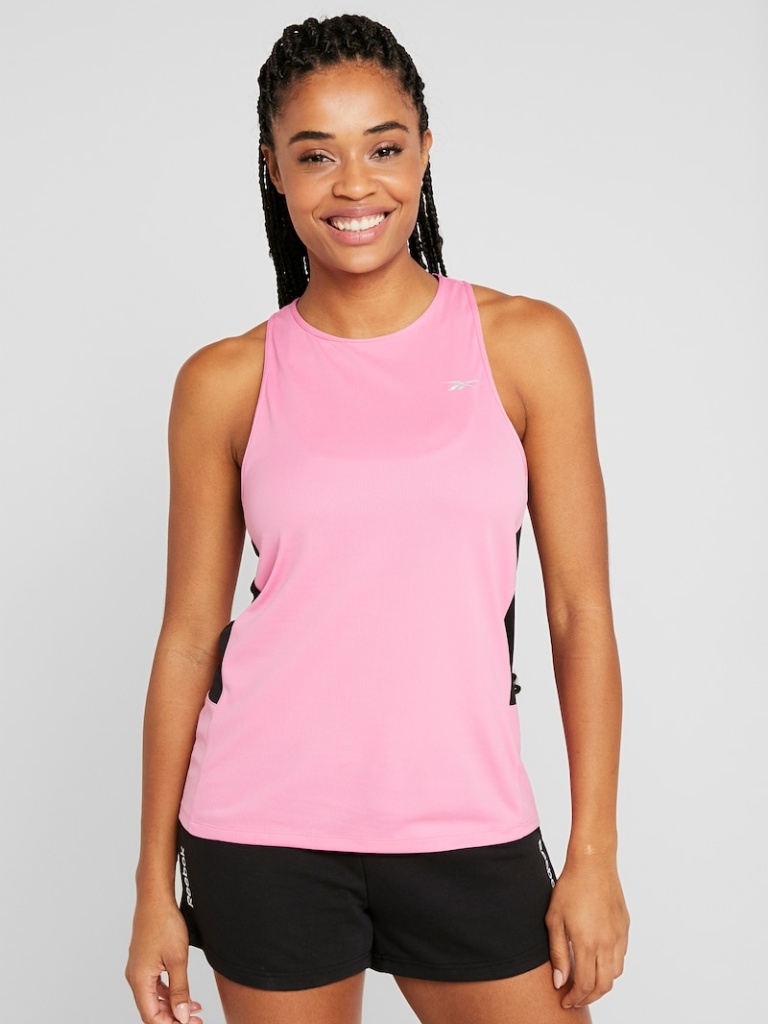
cotton relaxed sleeveless hip length Untucked crew tank